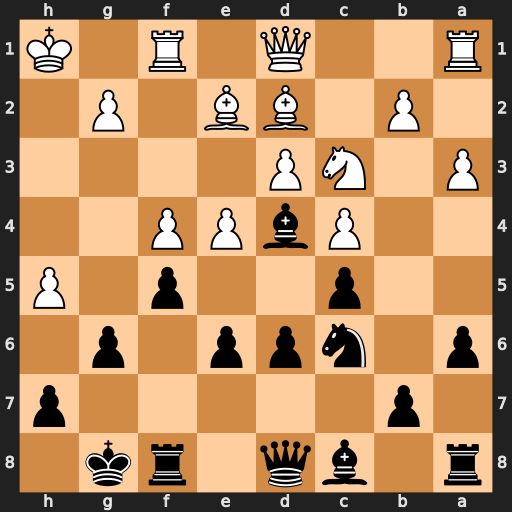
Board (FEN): r1bq1rk1/1p5p/p1npp1p1/2p2p1P/2PbPP2/P1NP4/1P1BB1P1/R2Q1R1K
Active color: b
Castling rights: -
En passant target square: -
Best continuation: Qh4#